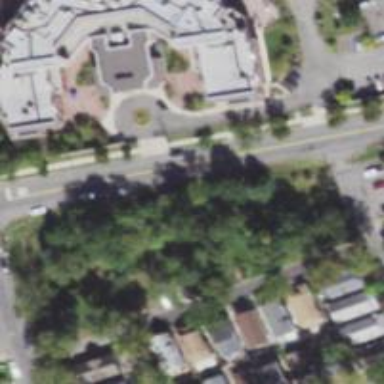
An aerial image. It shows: Building that serves as nursing home.